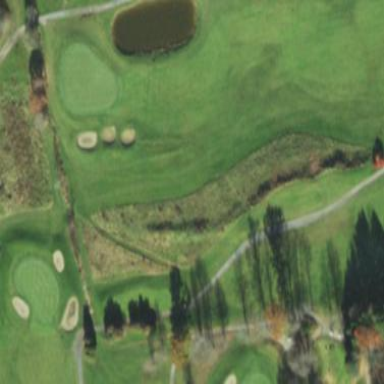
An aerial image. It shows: Rough area in golf course.